Question: I am trying to extract some data in Google Docs but I don't exactly know how. Here is my data:

I am counting the appearances of the words in the left in some other table. So the other table contained the word "Drachen" exactly once the word "Pantheon" exactly two times and so on.
Now I want to print the three words which appeared the most often at the bottom of the table. Now you see "Pantheon", "Drachen" and again "Drachen".
My problem: I want it to print "Legion" instead of another "Drachen", or any word which appeared once as well. Right now I can't select the index of a different word which appeared exactly once, because it simply searches for the first entry of the second highest value and returns that (which is always the index of "Drachen").
How do I have to change my code, which is right now:
'''
=INDEX($A$2:$A$25;MATCH(LARGE(B$2:B$25;1);B$2:B$25;0);0)
'''
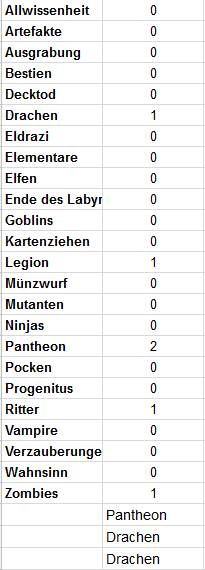
Answer: Try formula:
'=QUERY({A1:B25},"select Col1 order by Col2 desc limit 3")'
it uses SQL query to get top 3 values from list in A1:A25.